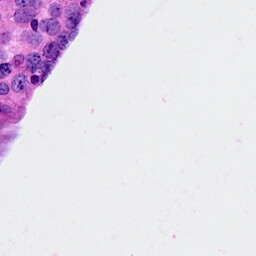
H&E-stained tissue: Breast